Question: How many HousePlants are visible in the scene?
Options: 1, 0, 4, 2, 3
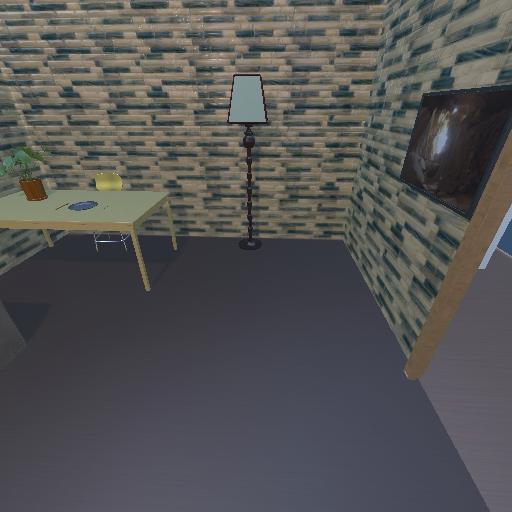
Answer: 1